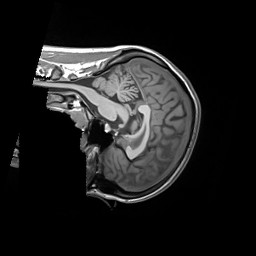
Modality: T1w
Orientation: sagittal
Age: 23
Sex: female
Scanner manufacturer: siemens
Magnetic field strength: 3 T
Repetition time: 1.55 s
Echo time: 0.00234 s